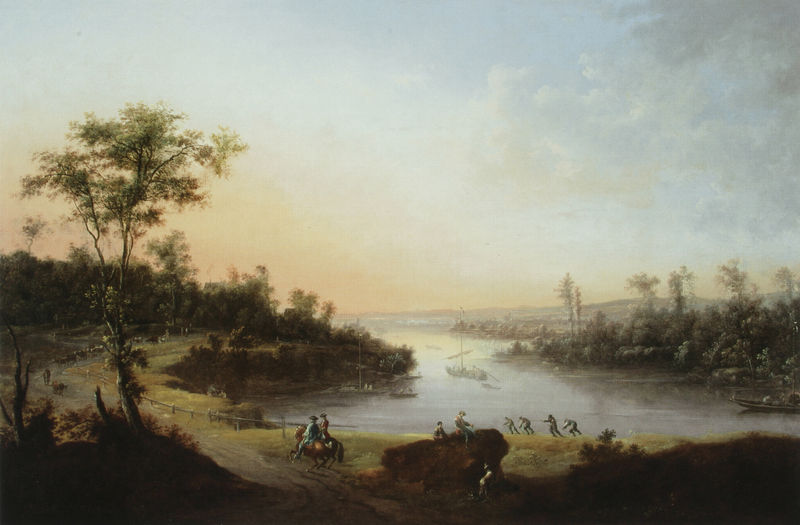
Titel: Die Elbe bei Serkowitz
Künstler: Johann Alexander Thiele
Standort: Dresden
Institution: Gemäldegalerie Alte Meister
Schlagwörter: baum, blau, blätter, dunkel, felsen, gemälde, himmel, mann, meer, schatten, wasser, wolken, bäume, fluss, frauen, grün, landschaft, menschen, see, stadt, ufer, äste, abend, braun, frau, grau, hell, hut, hüte, licht, männer, schwarz, strasse, weiss, blick, haus, rot, weg, wolke, zaun, leute, malerei, mütze, mützen, mensch, stein, steine, öl, dämmerung, ferne, horizont, hügel, kühe, natur, spiegelung, zweige, sonne, sitzend, wald, bauern, boot, boote, kahn, kinder, pferd, pferde, reiter, küste, ruhig, schiff, schiffe, segel, segelschiffe, fischer, mast, berge, fels, gebirge, sonnenuntergang, kuh, rind, arbeiter, wagen, masten, querformat, ruderboot, ruderer, maler, lciht, geländer, bucht, rinder, kunst, spielend, romantisch, landscape, zauhn, river, staffel, reisende, flußlandschaft, findling, ruderboote, mansch, bäme, baum7, edelleute